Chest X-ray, PA view. Patient: 25 years old, sex M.
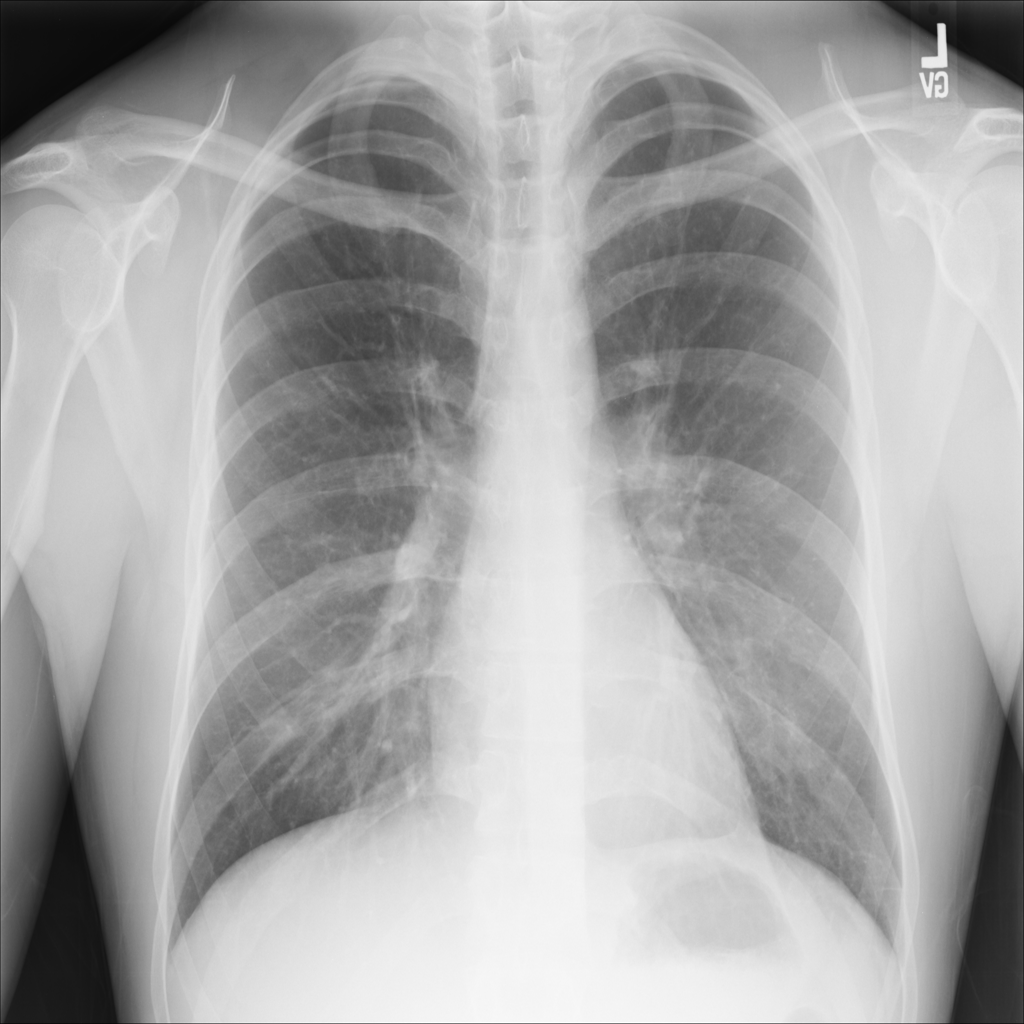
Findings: Infiltration